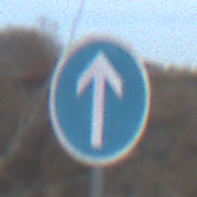
Verkehrszeichen: VorgeschriebeneFahrtrichtungGeradeaus
Umgebung: Outdoor, Suburban
Tageszeit: MorningAfternoon
Wetter: Overcast
Licht: Natural
Jahreszeit: NotSpecified
Kontrast: LowContrast